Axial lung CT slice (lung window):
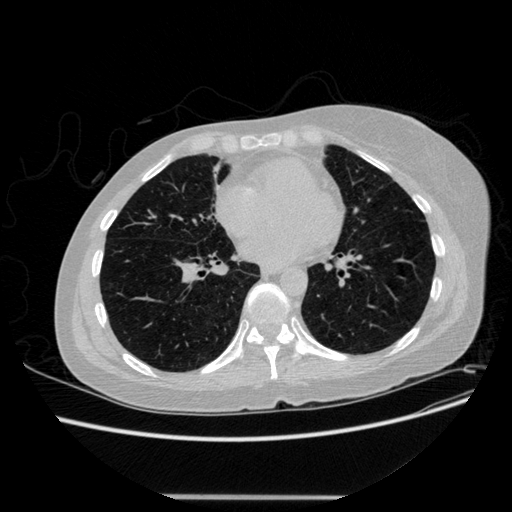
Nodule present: no